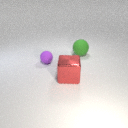
large red metal cube to the right of small purple rubber sphere